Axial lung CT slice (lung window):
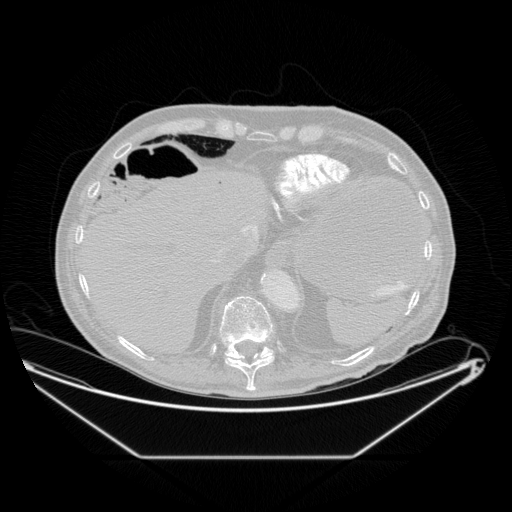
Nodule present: no